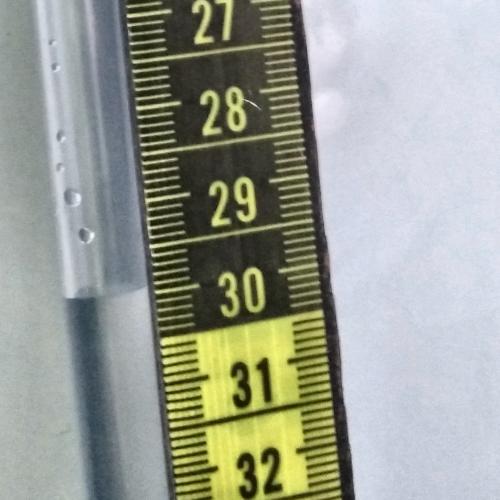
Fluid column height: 29.9 cm